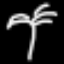
Label: palm tree